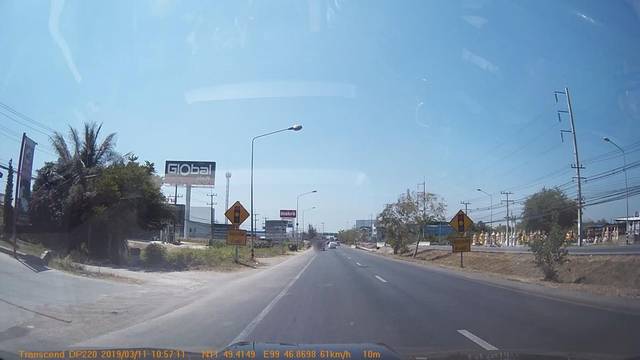
Region: Thailand
Coordinates: 11.823, 99.781